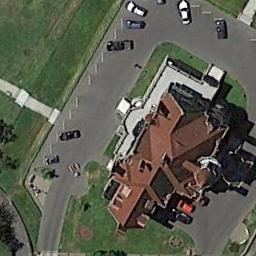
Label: palace